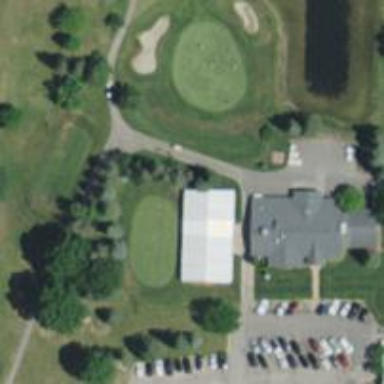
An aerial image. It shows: Service road used as golf cart path.